Interaction volume radius: 10 \u00c5
Interaction volume height: 15 \u00c5
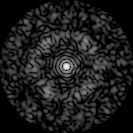
Disorder parameter: 0.7341